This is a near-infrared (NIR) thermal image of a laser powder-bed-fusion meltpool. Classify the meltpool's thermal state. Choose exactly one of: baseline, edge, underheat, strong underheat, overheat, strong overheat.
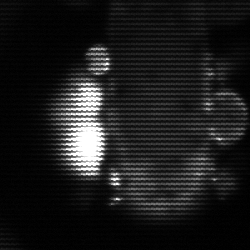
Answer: strong underheat